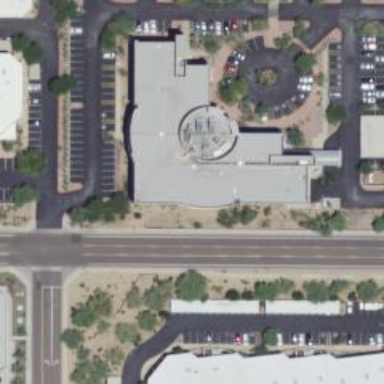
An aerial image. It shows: Healthcare clinic.